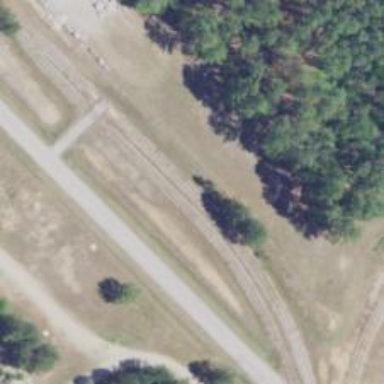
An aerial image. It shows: Railway spur service.